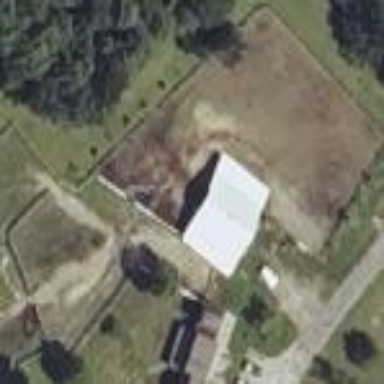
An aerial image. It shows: Paddock within farmyard.